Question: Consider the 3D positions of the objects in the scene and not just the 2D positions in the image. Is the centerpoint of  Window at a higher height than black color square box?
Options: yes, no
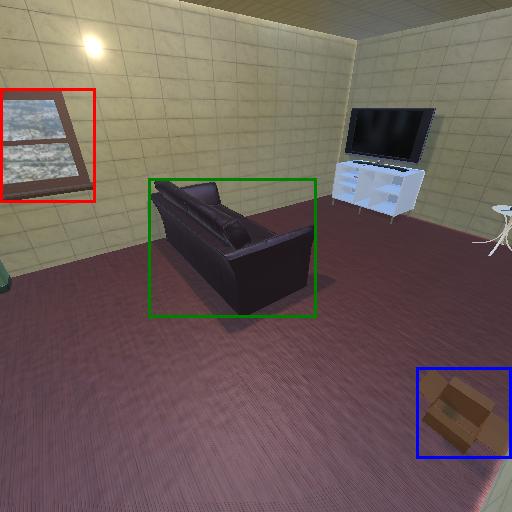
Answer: yes